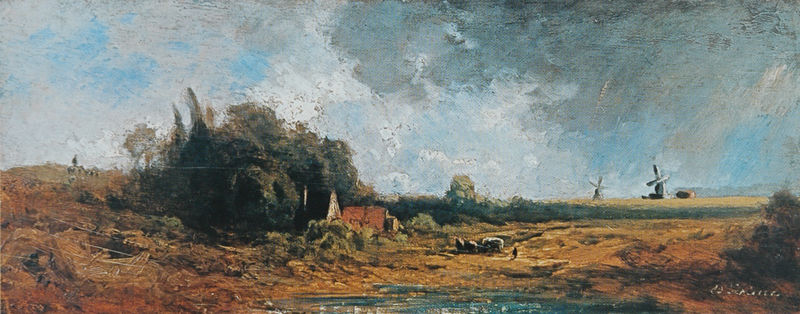
Titel: Flachlandschaft mit Mühlen
Künstler: Eduard d. Ä. Schleich
Institution: Privatbesitz
Schlagwörter: baum, blau, blätter, gemälde, himmel, laub, mann, wasser, weiß, wolken, bäume, grün, impressionismus, landschaft, menschen, ocker, see, teich, ufer, braun, grau, hintergrund, holz, dach, gebäude, haus, rot, tiere, weg, wolke, beige, mensch, steine, weit, holland, niederlande, signatur, bach, ebene, feld, felder, ferne, gräser, horizont, häuser, hügel, mühle, mühlen, natur, vieh, vögel, weite, wind, windmühle, busch, büsche, flach, gebüsch, gewässer, hütte, kirche, pastos, windräder, land, realismus, person, wald, arbeit, pferd, pferde, weiher, windmühlen, sommer, ernte, heu, dürre, hang, dorf, dächer, herde, hof, kutsche, rad, wagen, häuschen, sturm, unwetter, bauer, regen, erdfarben, fracht, gänse, pinsel, tümpel, geäst, blattwerk, sonnenschein, siedlung, planwagen, schafe, ochsen, hirte, matisse, reuse, heuwagen, flamen, himmer, umgebung, neuzeit, wolkenbruch, kuhle, ochsenkarren, pastose malweise, plügen, serusie, wircklichkeit, windstoss